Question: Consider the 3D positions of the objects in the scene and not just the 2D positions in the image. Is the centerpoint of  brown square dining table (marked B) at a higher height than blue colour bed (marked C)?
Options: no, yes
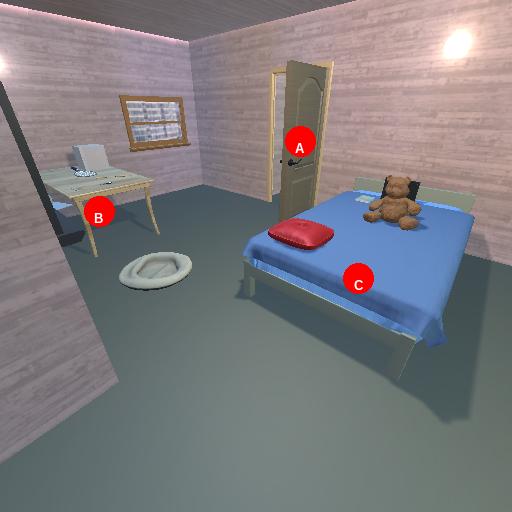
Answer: no